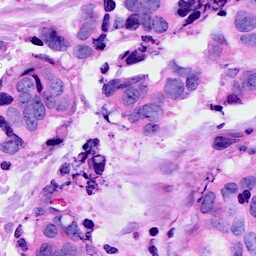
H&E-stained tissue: Breast